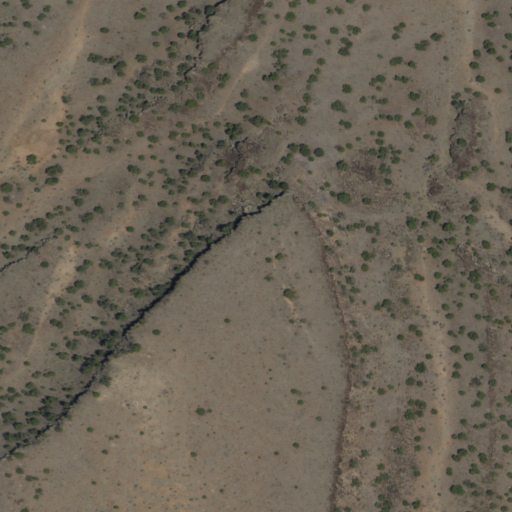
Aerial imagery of mountain in New Mexico named Horse Mountain containing shrub, evergreen forest, and grassland